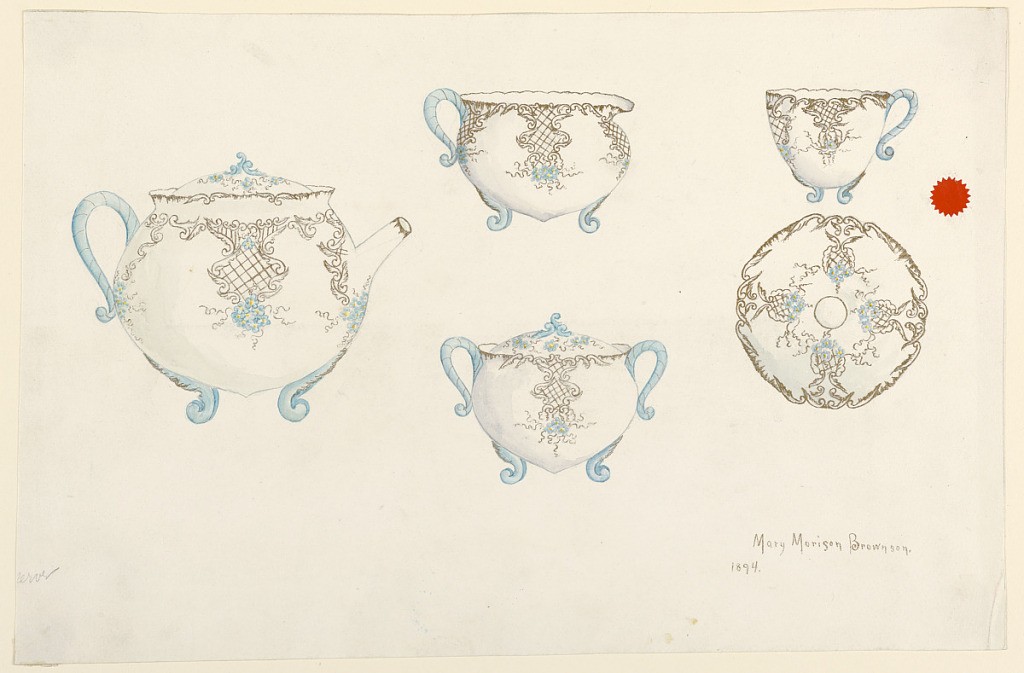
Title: Design for China Decoration
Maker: Mary Morison Brownson, American
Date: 1894
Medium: Gold, watercolor on paper. Red seal.
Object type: Drawing
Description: Horizontal. Design for the decoration of a teapot, creamer, sugar bowl, cup, and saucer. Design in gold and blue on a white ground.